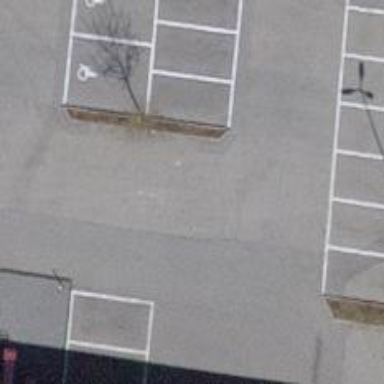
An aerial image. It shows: Urban tree with broadleaved evergreen leaves.